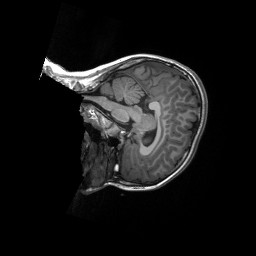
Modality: T1w
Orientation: sagittal
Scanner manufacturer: siemens
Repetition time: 2.3 s
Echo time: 0.00229 s